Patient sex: M
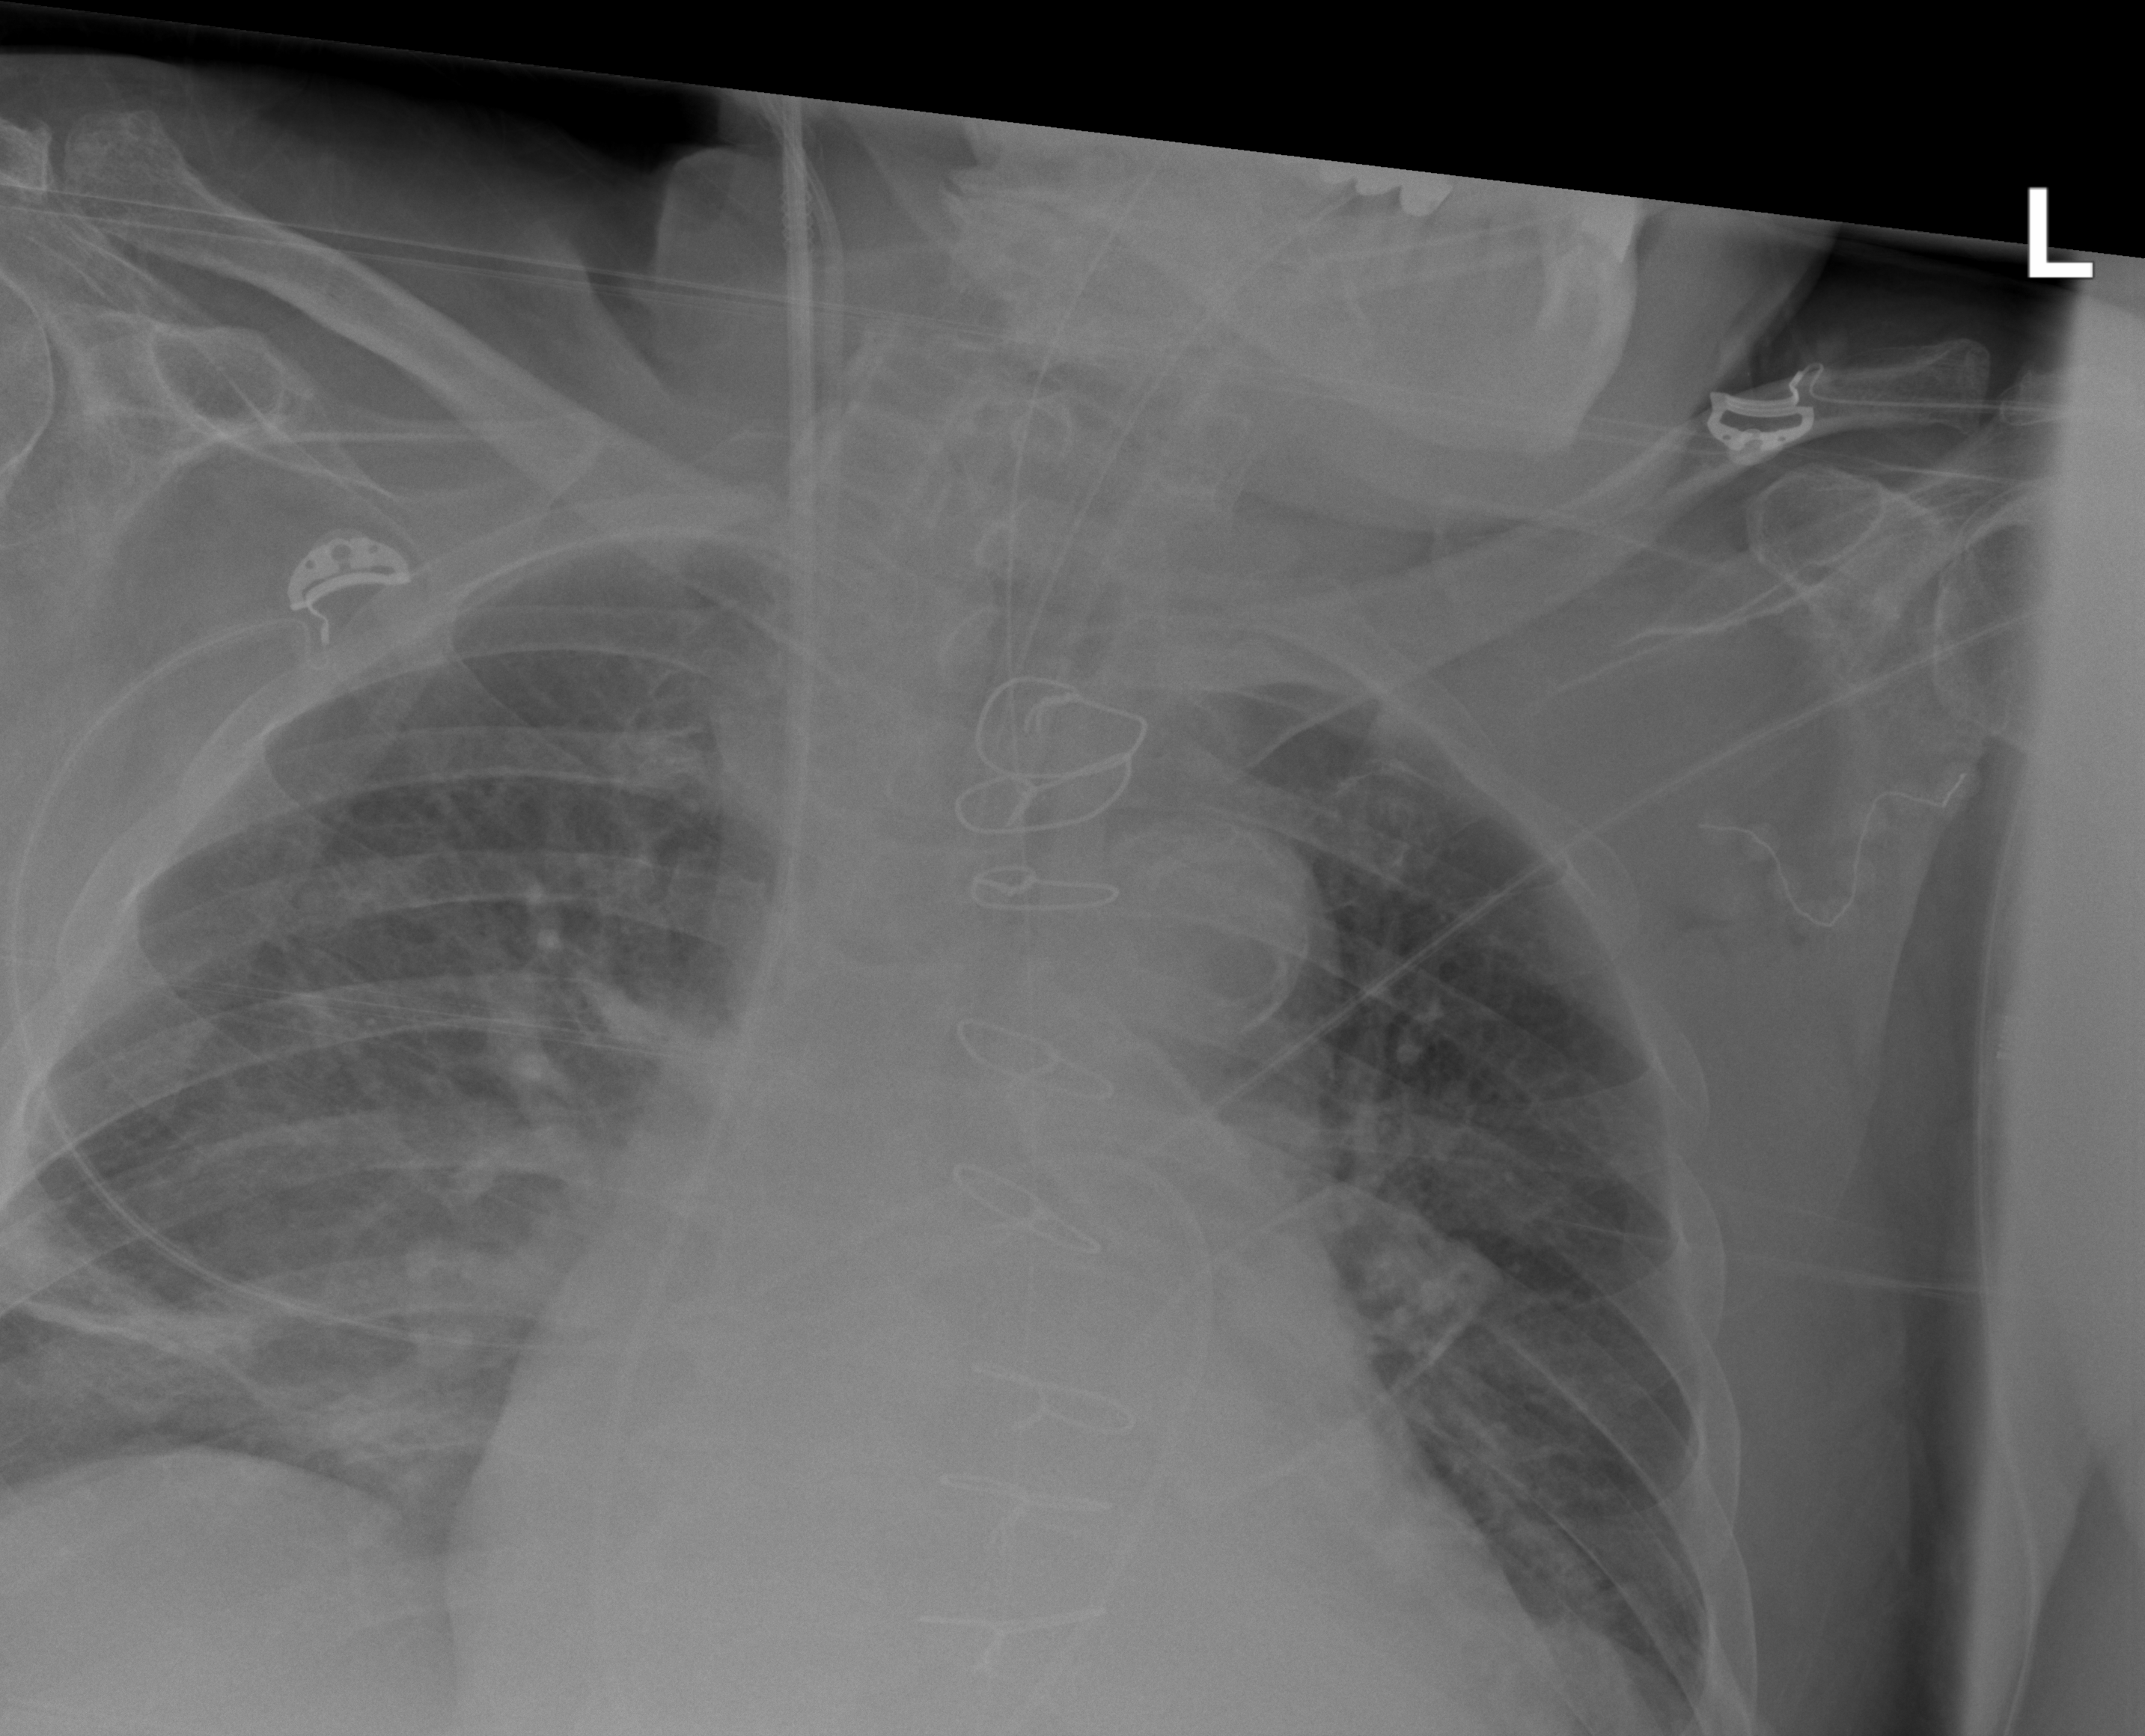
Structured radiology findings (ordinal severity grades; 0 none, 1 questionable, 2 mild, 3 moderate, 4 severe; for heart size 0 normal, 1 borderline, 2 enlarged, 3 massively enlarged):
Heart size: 2
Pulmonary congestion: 2
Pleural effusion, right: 0
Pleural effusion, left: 2
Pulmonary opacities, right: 0
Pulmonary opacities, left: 2
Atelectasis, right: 2
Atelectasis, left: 2